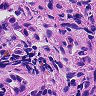
Metastatic tissue present: yes